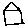
Label: house